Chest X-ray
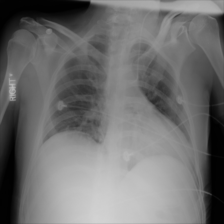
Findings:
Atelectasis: negative
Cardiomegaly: negative
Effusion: negative
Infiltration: negative
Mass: negative
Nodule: negative
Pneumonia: negative
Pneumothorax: negative
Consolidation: negative
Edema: negative
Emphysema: negative
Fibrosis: negative
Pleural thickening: negative
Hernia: negative